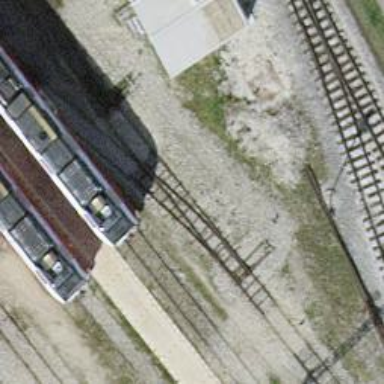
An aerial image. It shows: Narrow-gauge railway yard with one track. The yard is electrified with contact line.